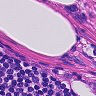
Metastatic tissue present: no